Aerial crown-view tile of a tropical tree (Barro Colorado Island, Panama), acquired 20250414:
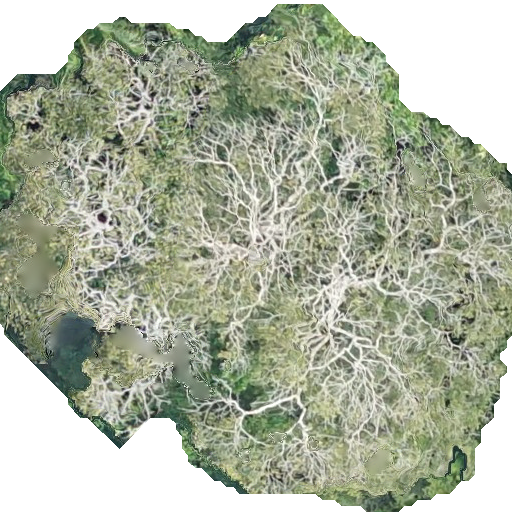
Species: Dipteryx oleifera
GBIF accepted scientific name: Dipteryx oleifera
Crown area: 311.147 m²